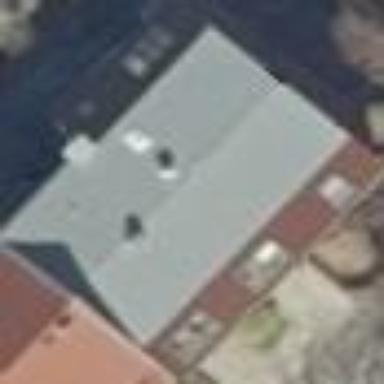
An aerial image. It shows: White building with hipped roof. The roof is pitched in style.